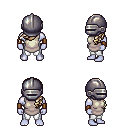
a pixel art fantasy rpg character, male body template, dark elf, purple skin, white tunic, white pants, white blonde left-swept hairstyle, metal helm, leather bracers, four views (front, back, left, right), 2x2 character sprite sheet, small pixel art, hard edges, no anti-aliasing